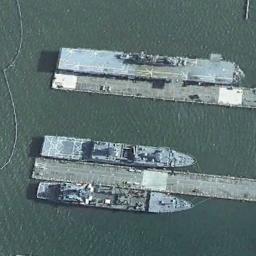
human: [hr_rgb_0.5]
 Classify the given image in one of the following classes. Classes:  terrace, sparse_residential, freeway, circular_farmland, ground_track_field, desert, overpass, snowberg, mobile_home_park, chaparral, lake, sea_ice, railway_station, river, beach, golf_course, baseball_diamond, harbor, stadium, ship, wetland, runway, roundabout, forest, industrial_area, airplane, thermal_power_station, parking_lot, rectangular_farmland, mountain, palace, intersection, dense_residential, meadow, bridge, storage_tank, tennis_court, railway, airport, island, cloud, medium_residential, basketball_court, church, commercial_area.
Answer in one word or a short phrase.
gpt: ship